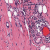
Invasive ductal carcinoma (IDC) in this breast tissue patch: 0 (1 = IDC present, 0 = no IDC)